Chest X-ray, PA view. Patient: 44 years old, sex M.
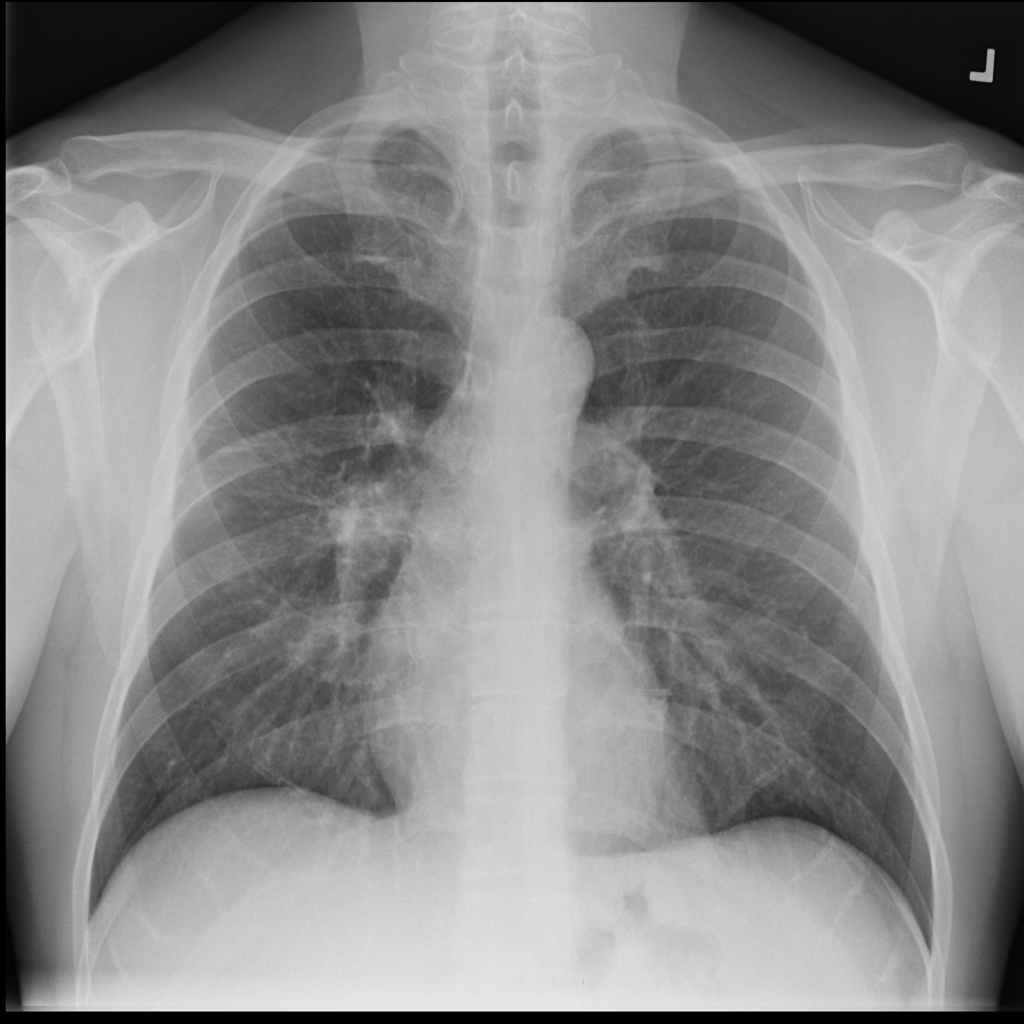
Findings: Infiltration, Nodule